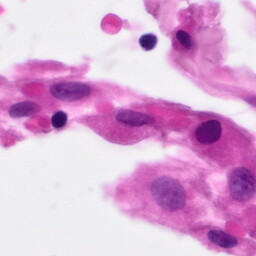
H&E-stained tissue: Pancreatic